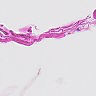
Metastatic tissue present: no